Field crop: maize
Growth stage: 2
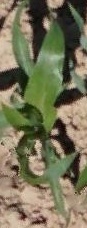
Species: maize